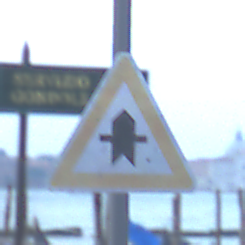
Verkehrszeichen: Vorfahrt
Umgebung: Outdoor, Urban
Tageszeit: Dawn
Wetter: Clear
Licht: Natural
Jahreszeit: NotSpecified
Kontrast: LowContrast